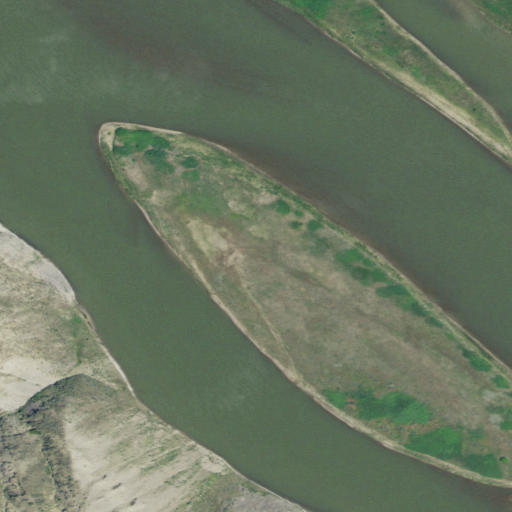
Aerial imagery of island in Montana named Wolf Island containing open water, shrub, grassland, woody wetlands, and herbaceous wetlands